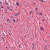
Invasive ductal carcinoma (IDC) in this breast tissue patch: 1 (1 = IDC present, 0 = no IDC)